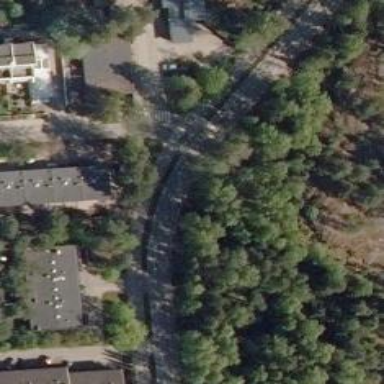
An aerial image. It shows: Uncontrolled zebra crossing on the road.